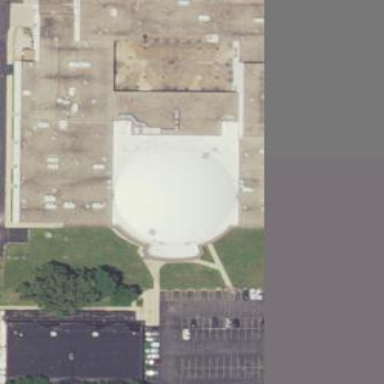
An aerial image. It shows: Building part with dome-shaped roof.